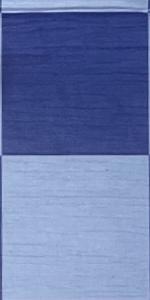
Label: Empty